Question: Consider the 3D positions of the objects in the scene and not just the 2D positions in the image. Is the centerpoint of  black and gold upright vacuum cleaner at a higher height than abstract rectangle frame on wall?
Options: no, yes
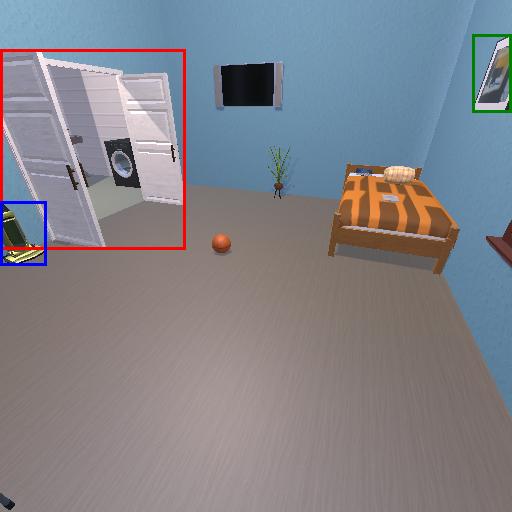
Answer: no